Interaction volume radius: 5 \u00c5
Interaction volume height: 20 \u00c5
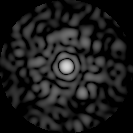
Disorder parameter: 0.8293